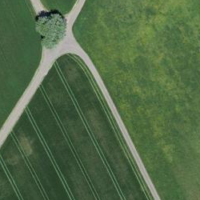
EUNIS habitat code: 25
Species observed at this site:
Phalacrocorax carbo
Corvus corone
Cyanistes caeruleus
Dendrocoptes medius
Fringilla montifringilla
Parus major
Erithacus rubecula
Dendrocopos major
Pica pica
Fringilla coelebs
Passer domesticus
Coloeus monedula
Picus viridis
Turdus merula